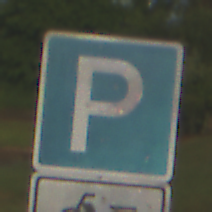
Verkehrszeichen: Parken
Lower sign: HinweisDurchSinnbild19
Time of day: SunriseSunset
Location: Outdoor (Suburban)
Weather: PartlyCloudy
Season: NotSpecified
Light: Natural